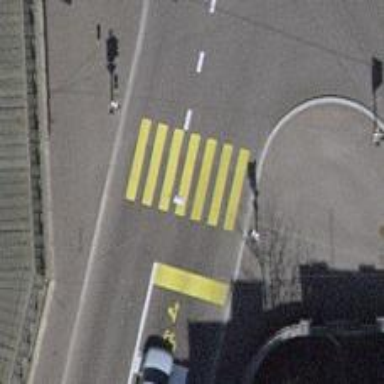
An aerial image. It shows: Asphalt footway with crossing equipped with traffic signals.